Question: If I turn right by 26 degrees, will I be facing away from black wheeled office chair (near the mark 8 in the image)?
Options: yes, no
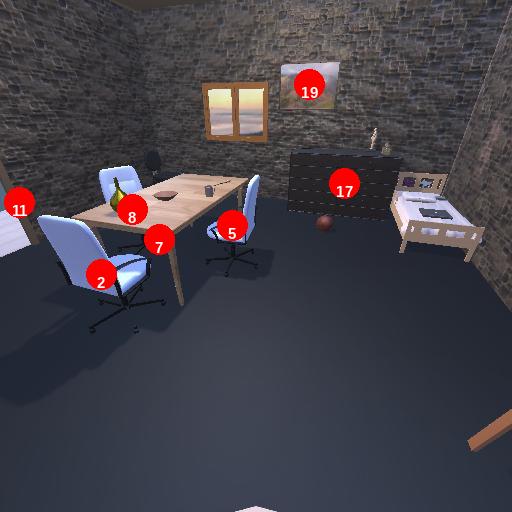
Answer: yes